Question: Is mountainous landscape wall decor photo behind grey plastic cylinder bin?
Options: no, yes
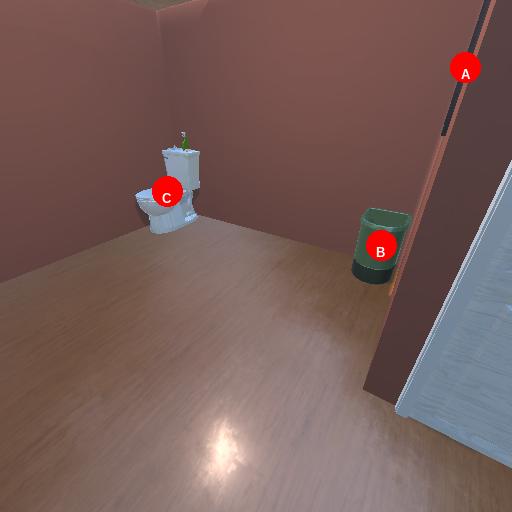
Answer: no